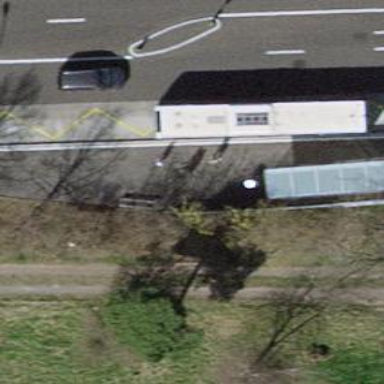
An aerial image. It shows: Bench for seating.